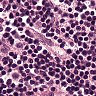
Metastatic tissue present: no